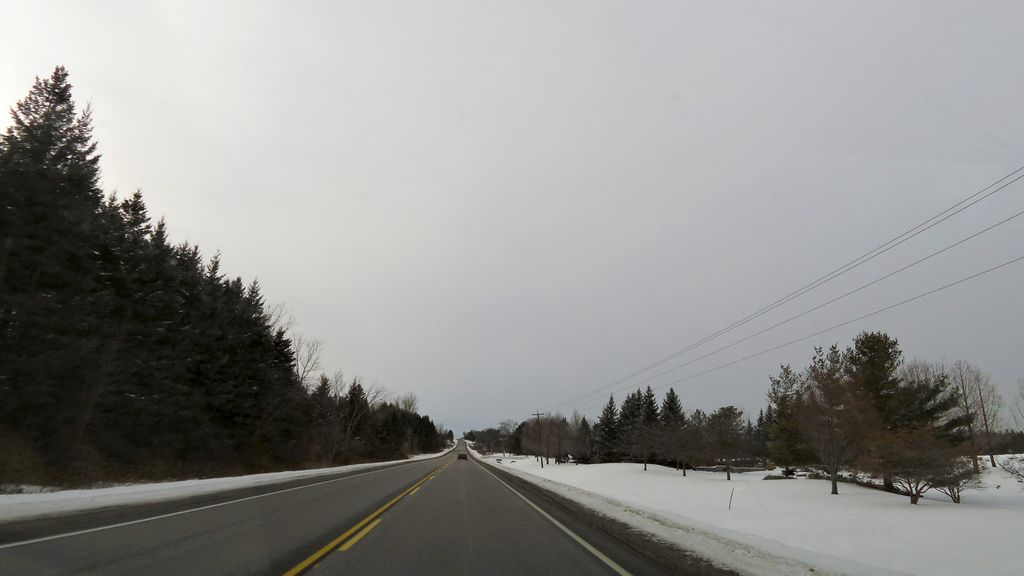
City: hamilton